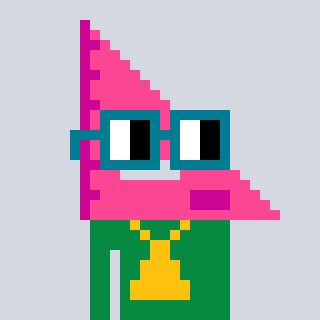
a pixel art character with square dark green glasses, a squadron ruler-shaped head and a green-colored body on a cool background